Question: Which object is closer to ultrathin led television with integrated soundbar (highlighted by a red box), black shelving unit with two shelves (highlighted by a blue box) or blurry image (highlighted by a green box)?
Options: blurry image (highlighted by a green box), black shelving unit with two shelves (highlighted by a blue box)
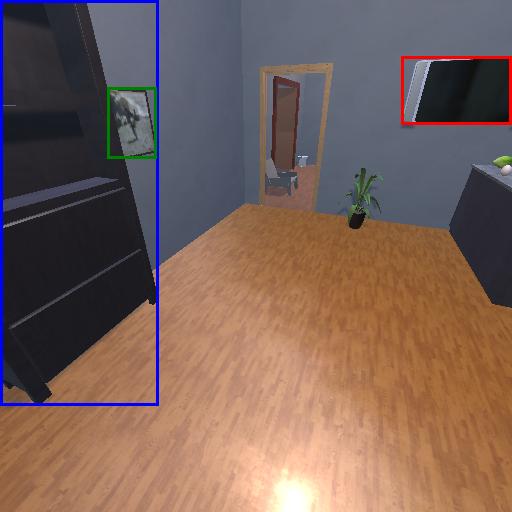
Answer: blurry image (highlighted by a green box)